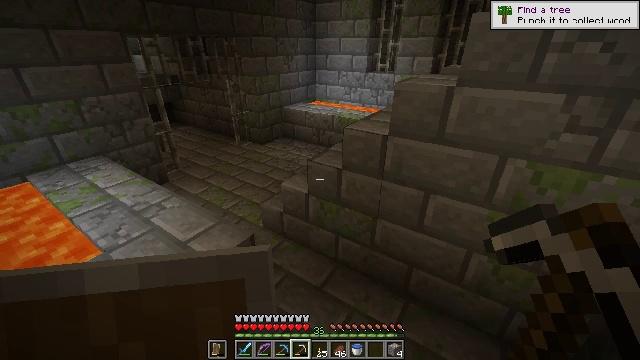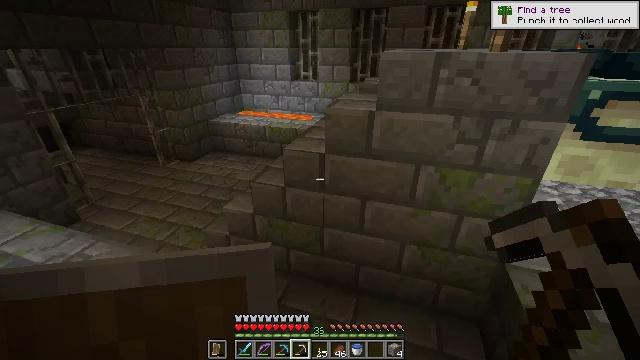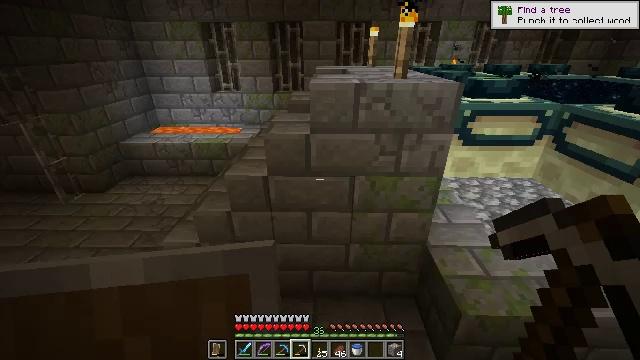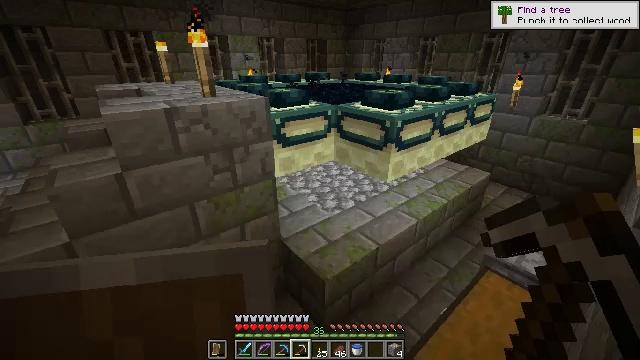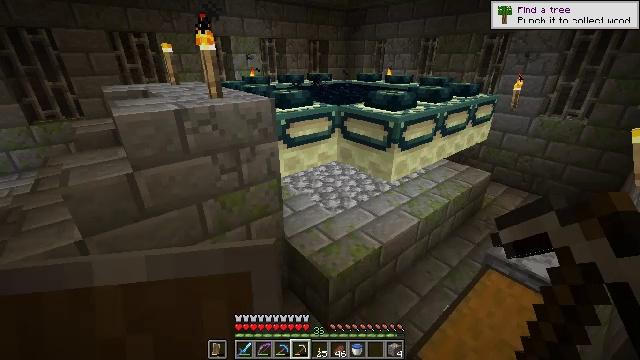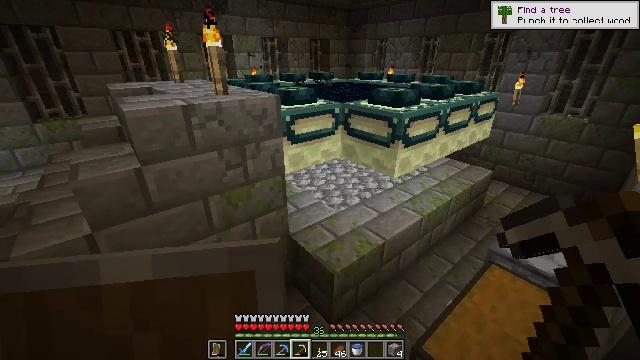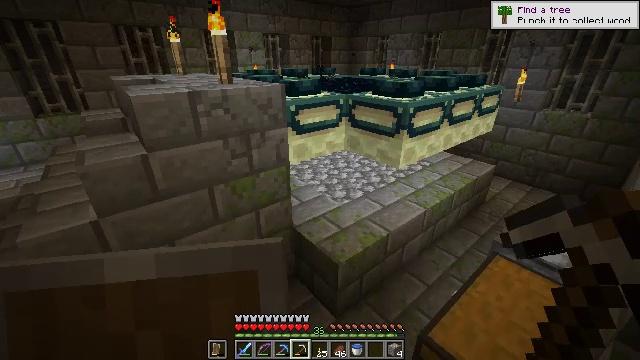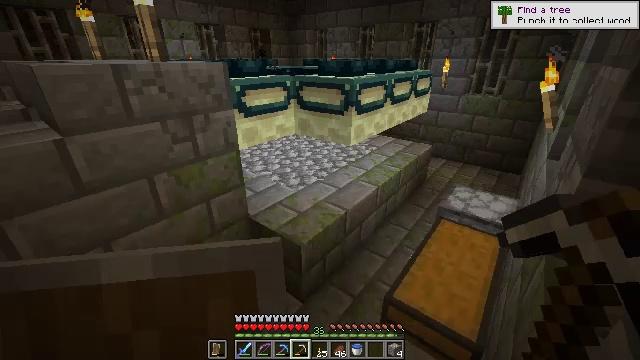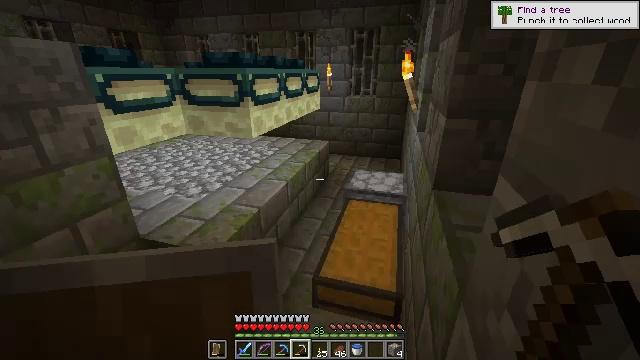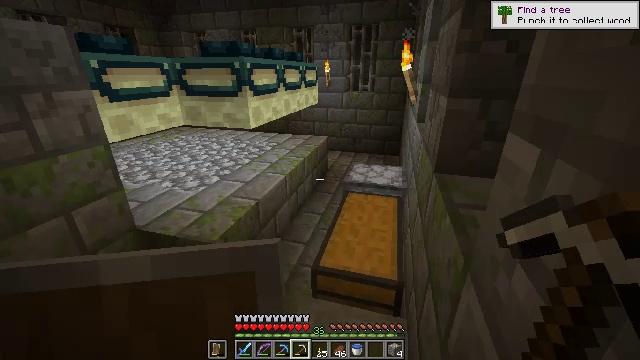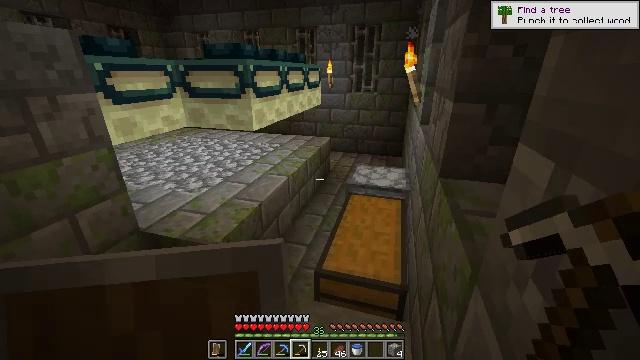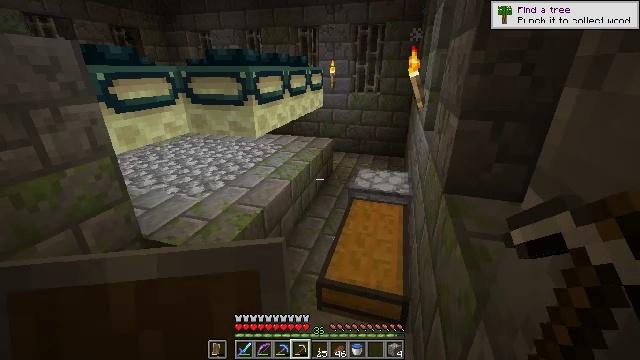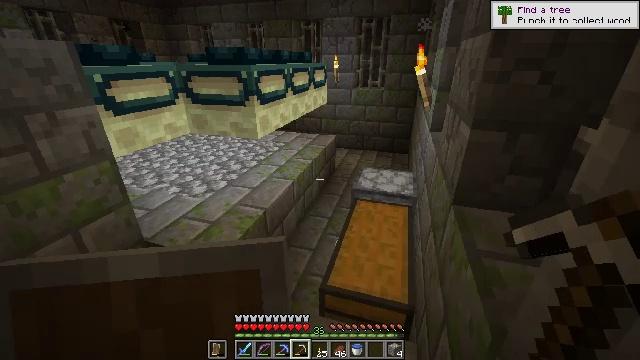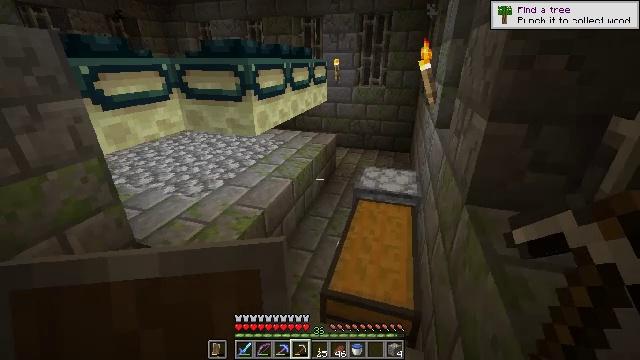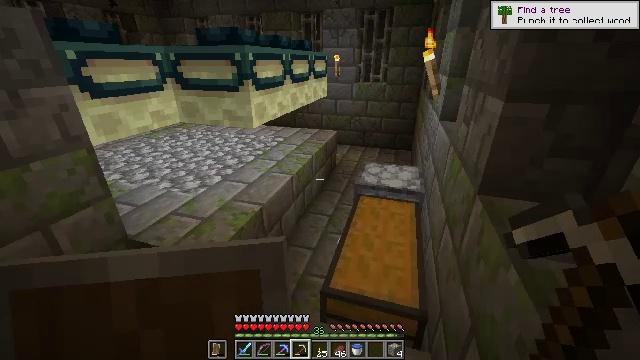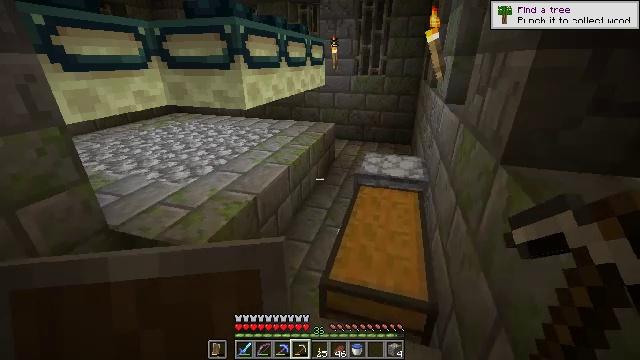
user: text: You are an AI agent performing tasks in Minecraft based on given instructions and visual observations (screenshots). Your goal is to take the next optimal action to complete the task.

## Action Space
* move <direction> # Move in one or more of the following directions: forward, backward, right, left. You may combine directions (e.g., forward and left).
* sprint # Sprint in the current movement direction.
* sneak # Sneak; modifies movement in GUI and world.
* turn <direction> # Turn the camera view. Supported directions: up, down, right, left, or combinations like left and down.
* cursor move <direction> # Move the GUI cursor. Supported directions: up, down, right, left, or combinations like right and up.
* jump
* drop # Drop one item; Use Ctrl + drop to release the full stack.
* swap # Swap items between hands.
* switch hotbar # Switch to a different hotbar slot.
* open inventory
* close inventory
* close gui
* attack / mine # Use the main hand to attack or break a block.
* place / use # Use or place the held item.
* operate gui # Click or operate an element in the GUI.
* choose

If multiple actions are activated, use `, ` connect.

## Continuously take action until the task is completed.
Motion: motion action
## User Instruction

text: craft item air
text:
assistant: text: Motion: move left, turn right, jump
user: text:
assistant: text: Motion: move left, turn right, jump
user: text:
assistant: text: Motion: move left, turn right and up, jump
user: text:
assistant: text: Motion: no_op
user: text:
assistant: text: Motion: no_op
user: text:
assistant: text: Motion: no_op
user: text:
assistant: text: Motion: turn right
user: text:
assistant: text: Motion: move forward, turn right and up
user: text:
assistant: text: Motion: move forward
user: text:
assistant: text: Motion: move forward
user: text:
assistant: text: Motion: move forward, jump
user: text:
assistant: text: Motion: move forward, turn down, jump
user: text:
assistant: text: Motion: move forward, jump
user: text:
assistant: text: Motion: move forward, jump
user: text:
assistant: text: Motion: move forward, jump
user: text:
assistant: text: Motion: move forward, turn right and up
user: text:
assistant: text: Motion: move forward, turn right and up
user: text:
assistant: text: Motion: move forward, turn right
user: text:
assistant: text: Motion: move forward, turn right and up, jump
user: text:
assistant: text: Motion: move forward, jump
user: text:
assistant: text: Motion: move forward, jump
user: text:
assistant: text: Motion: move forward, jump
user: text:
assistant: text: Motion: move forward, turn left and down
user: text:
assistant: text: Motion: move forward
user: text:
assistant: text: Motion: move forward
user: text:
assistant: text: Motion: move forward
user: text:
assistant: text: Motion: move forward, jump
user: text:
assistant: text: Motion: move forward, turn left, jump
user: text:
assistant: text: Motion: move forward, turn left, jump
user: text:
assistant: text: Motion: move forward